Question: The project I am working on requires rounded corners (yes a copy from the iphone unfortunately). I round the corners when the image is downloaded then it is displayed. Here is how I round the corners...
'''
public class ImageRounder {
private Paint paint = new Paint();
private Canvas canvas;
private Rect rect;
private RectF rectF;
final int color = 0xff424242;
@Inject
public ImageRounder() {}
public synchronized Bitmap getRoundedCornerBitmap(Bitmap bitmap, int pixels) {
Bitmap output = Bitmap.createBitmap(bitmap.getWidth(), bitmap
.getHeight(), Bitmap.Config.ARGB_8888);
canvas = new Canvas(output);
paint.reset();
rect = new Rect(0, 0, bitmap.getWidth(), bitmap.getHeight());
rectF = new RectF(rect);
float roundPx = pixels;
paint.setAntiAlias(true);
canvas.drawARGB(0, 0, 0, 0);
paint.setColor(Color.BLACK);
canvas.drawRoundRect(rectF, roundPx, roundPx, paint);
paint.setXfermode(new PorterDuffXfermode(PorterDuff.Mode.SRC_IN));
canvas.drawBitmap(bitmap, rect, rect, paint);
return output;
}
}
'''
I also save the images to disk so I don't have to download it more than onces. This is how I save and retrieve the image
'''
@Override
public synchronized void saveImage(String id, Bitmap bitmap) throws FileNotFoundException {
FileOutputStream outputStream = context.openFileOutput(id, Context.MODE_PRIVATE);
bitmap.compress(Bitmap.CompressFormat.JPEG, 100, outputStream);
}
@Override
public synchronized Bitmap getImage(String id) throws FileNotFoundException {
return BitmapFactory.decodeStream(context.openFileInput(id));
}
'''
The problem is when I retrieve the image from disk it looks like this...

Its hard to tell me the corners are rounded but the background is black. I have tried setting the background of the imageview to both white and transparent but the corners still show as black.
Does anybody know why this is?
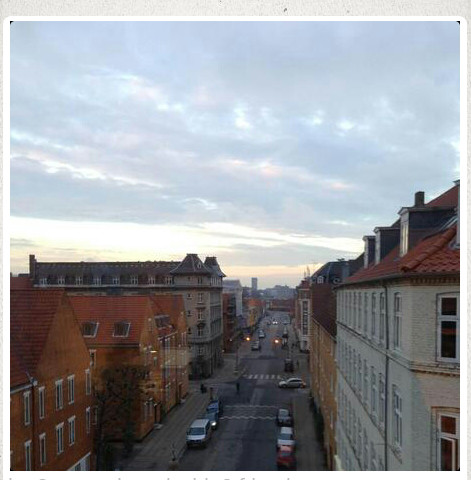
Answer: In 'saveImage', you compress the bitmap in JPEG.
For transparency, you must use 'Bitmap.CompressFormat.PNG'